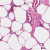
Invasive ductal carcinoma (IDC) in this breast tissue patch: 0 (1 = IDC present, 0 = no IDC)